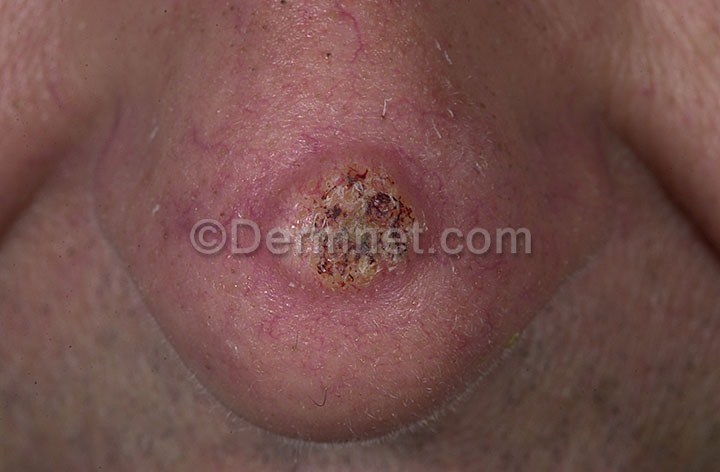
Disease: Seborrheic Keratoses and other Benign Tumors